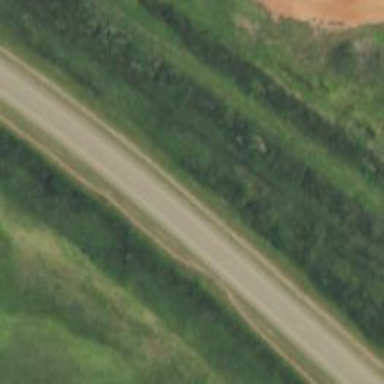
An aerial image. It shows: Secondary road with asphalt surface.